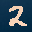
Label: 2